Interaction volume radius: 5 \u00c5
Interaction volume height: 30 \u00c5
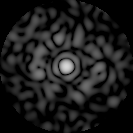
Disorder parameter: 0.8443